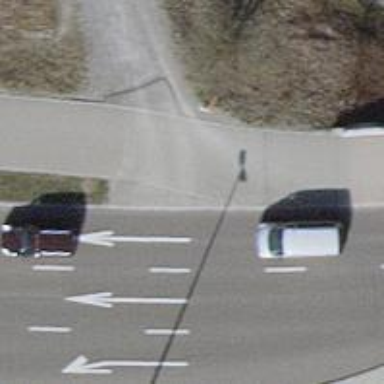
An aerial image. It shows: Footway with fine gravel surface.